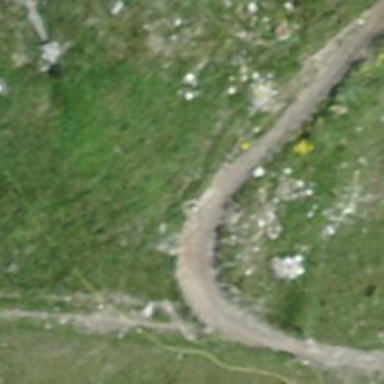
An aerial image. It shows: Dirt path suitable for cycling and BMX.